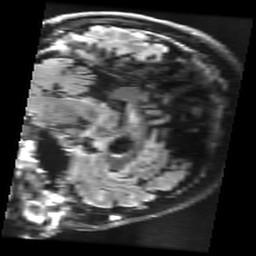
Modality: FLAIR
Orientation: sagittal
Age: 71
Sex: female
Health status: healthy
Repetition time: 12 s
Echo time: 0.09782 s